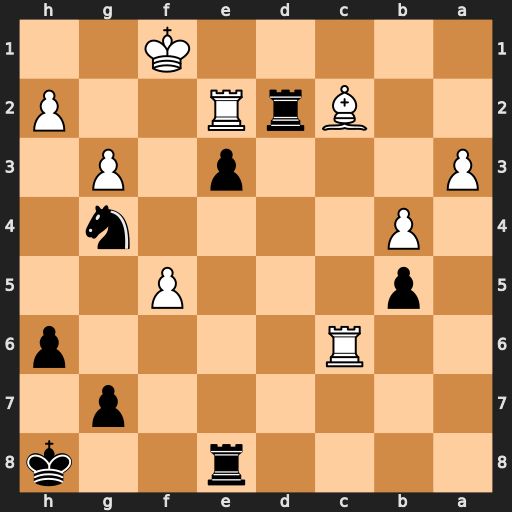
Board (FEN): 4r2k/6p1/2R4p/1p3P2/1P4n1/P3p1P1/2BrR2P/5K2
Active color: b
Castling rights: -
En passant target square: -
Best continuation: Nxh2+ Rxh2 Rxh2